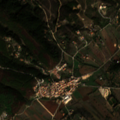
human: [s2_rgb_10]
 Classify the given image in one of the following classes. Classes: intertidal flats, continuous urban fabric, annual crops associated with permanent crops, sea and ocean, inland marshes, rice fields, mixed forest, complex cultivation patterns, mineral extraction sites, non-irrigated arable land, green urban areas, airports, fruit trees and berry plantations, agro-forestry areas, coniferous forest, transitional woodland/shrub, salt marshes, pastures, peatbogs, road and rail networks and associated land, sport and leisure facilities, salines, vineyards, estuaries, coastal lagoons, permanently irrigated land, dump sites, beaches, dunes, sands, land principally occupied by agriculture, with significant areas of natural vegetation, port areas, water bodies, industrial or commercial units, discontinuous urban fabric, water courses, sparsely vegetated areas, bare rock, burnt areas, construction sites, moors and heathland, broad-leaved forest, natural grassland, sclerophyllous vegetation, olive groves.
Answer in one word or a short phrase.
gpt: complex cultivation patterns, land principally occupied by agriculture, with significant areas of natural vegetation, broad-leaved forest, coniferous forest, sclerophyllous vegetation, transitional woodland/shrub